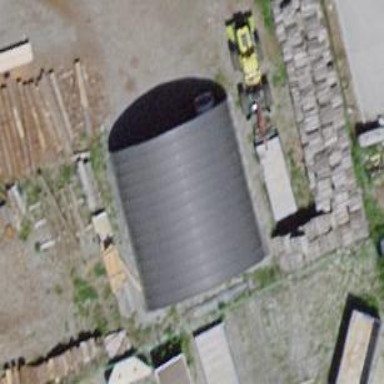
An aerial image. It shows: Shed building.